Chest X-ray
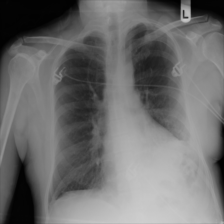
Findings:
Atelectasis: negative
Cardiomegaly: negative
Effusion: negative
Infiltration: negative
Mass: negative
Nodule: negative
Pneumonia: negative
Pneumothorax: negative
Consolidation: negative
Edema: negative
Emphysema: negative
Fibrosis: positive
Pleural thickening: negative
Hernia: negative